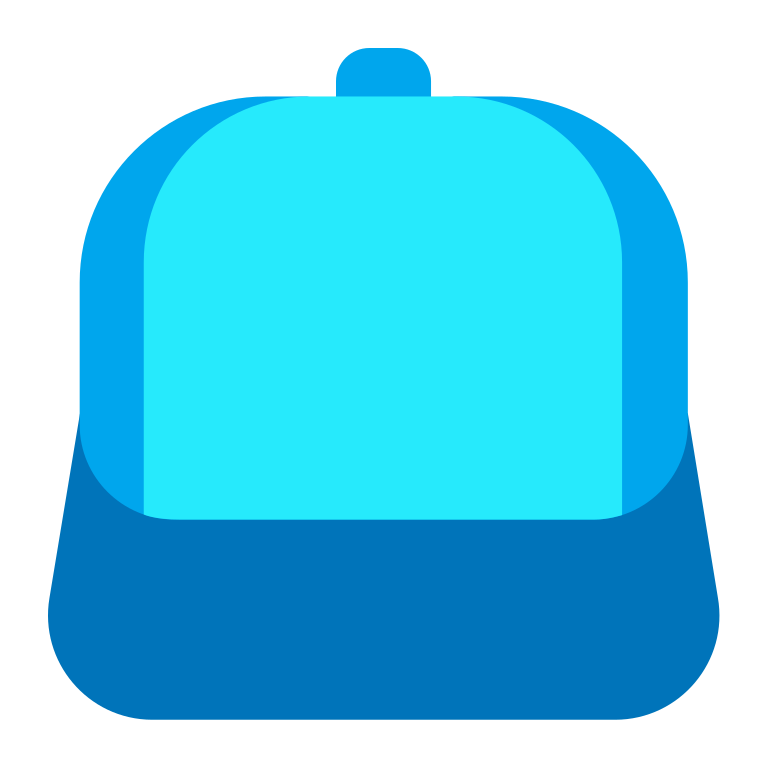
billed cap flat